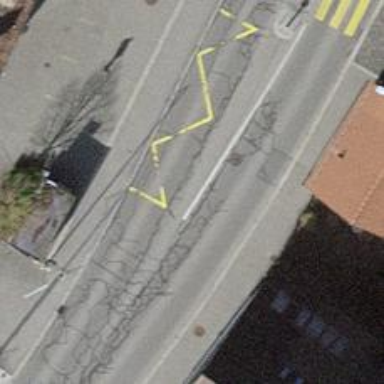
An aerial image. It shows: Public transport stop position.